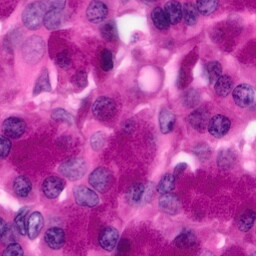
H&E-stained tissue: Pancreatic